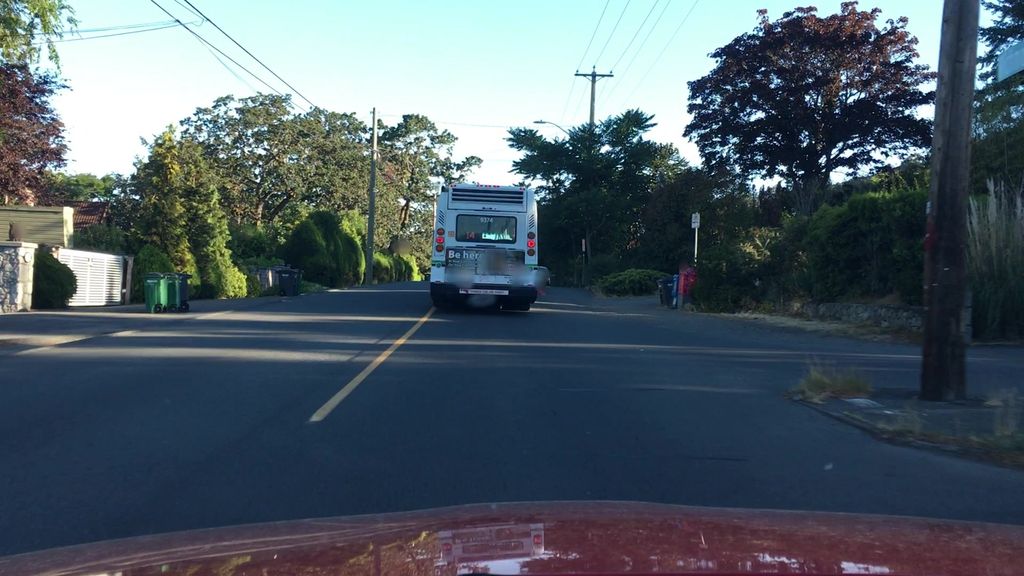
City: victoria